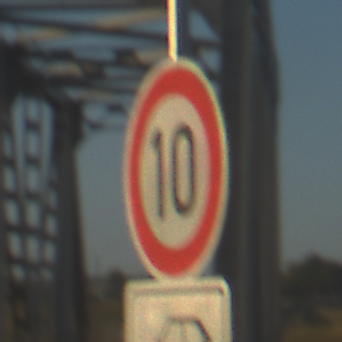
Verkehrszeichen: Geschwindigkeit10
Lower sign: HinweisDurchSinnbild14
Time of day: SunriseSunset
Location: Outdoor (RoadRail)
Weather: Clear
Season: NotSpecified
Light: Natural